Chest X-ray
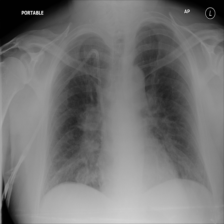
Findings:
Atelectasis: negative
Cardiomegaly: negative
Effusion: negative
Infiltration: positive
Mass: positive
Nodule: negative
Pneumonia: negative
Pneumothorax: negative
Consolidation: negative
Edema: positive
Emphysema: negative
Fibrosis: negative
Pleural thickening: negative
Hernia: negative